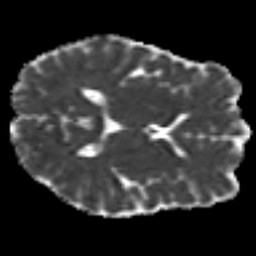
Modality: MD
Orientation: axial
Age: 24
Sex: female
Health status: healthy
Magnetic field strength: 3 T
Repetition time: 8.4 s
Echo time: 0.0926 s